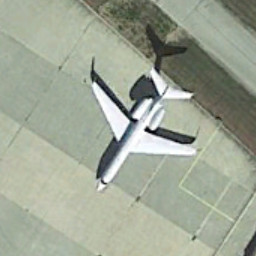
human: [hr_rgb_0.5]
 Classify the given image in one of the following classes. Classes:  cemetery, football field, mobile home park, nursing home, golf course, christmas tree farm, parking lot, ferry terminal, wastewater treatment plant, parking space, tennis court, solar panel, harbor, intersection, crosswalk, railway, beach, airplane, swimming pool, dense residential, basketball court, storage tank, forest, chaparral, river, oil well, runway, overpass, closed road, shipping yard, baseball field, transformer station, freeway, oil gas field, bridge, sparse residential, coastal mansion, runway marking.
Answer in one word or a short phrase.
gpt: airplane